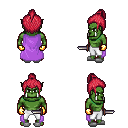
a pixel art fantasy rpg character, male body template, orc, green skin, lavender cape, white pants, ruby red short topknot hairstyle, gold gloves, white slippers, dagger, four views (front, back, left, right), 2x2 character sprite sheet, small pixel art, hard edges, no anti-aliasing